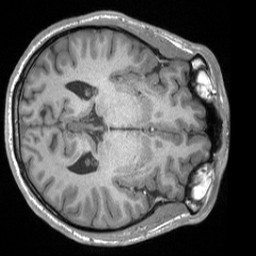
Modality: T1w
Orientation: axial